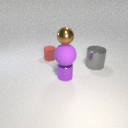
large purple rubber sphere below small brown metal sphere